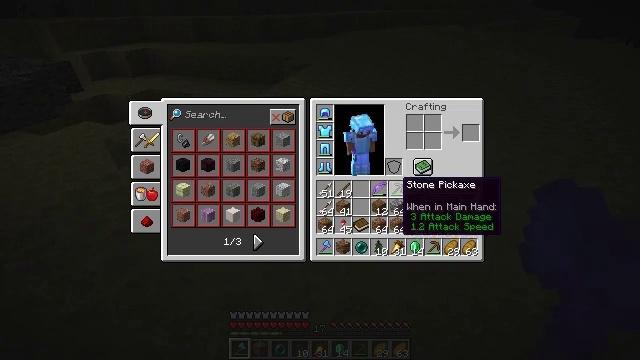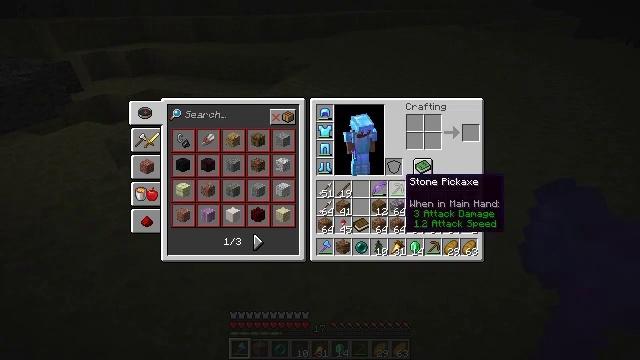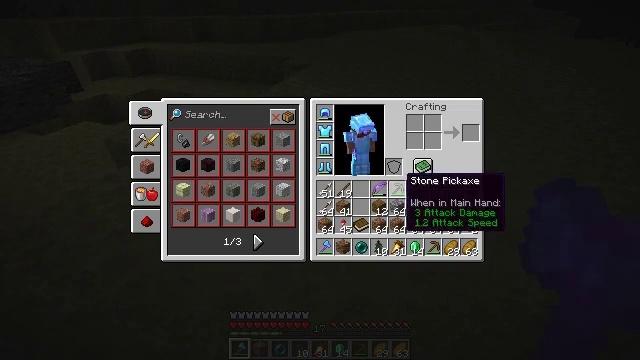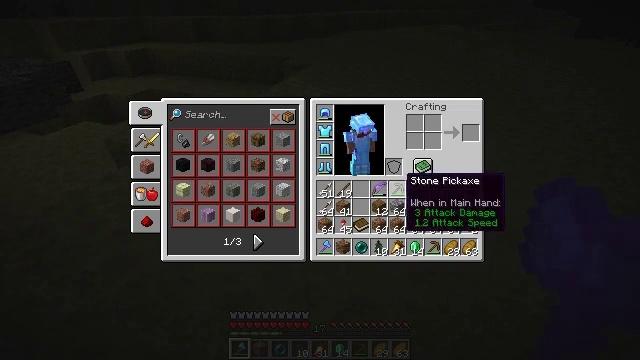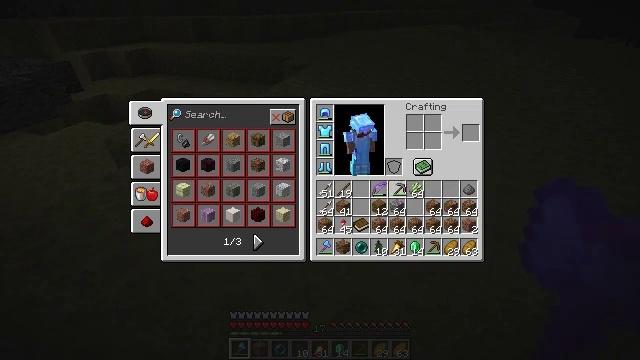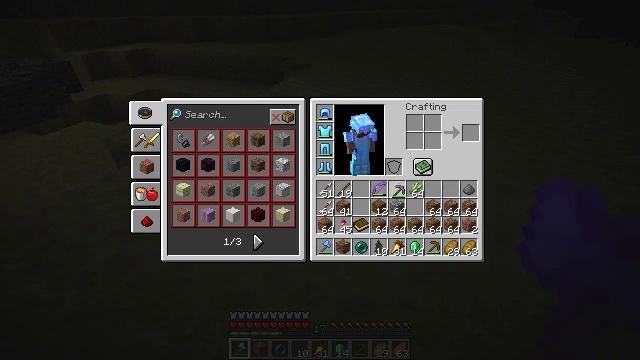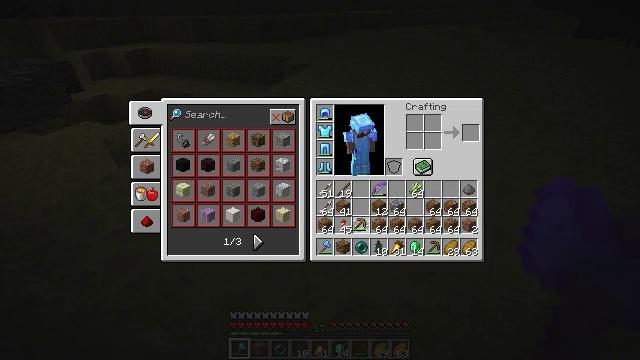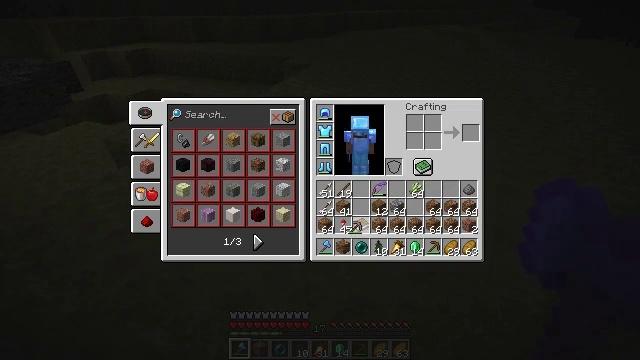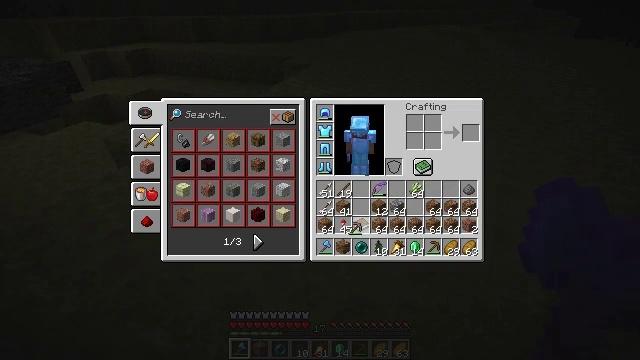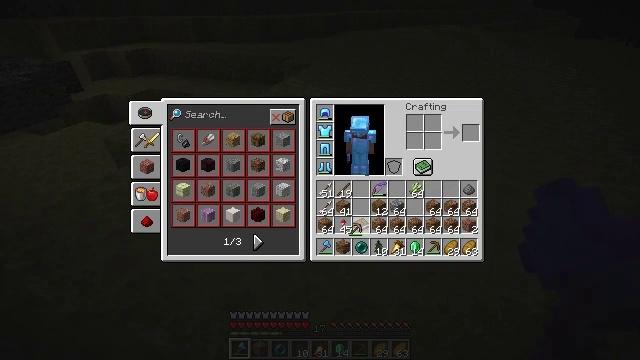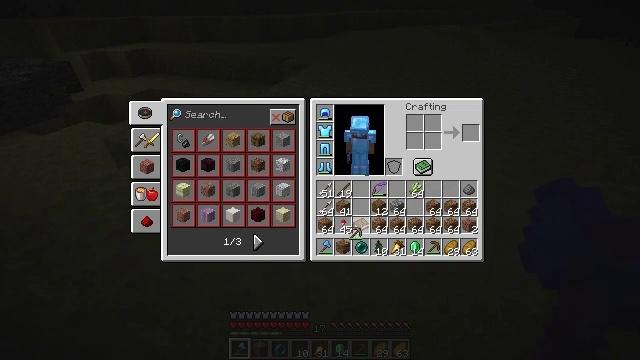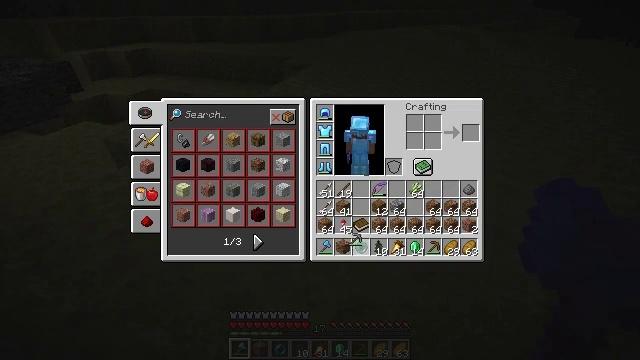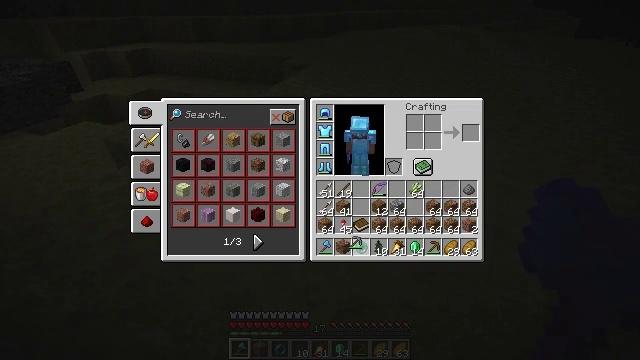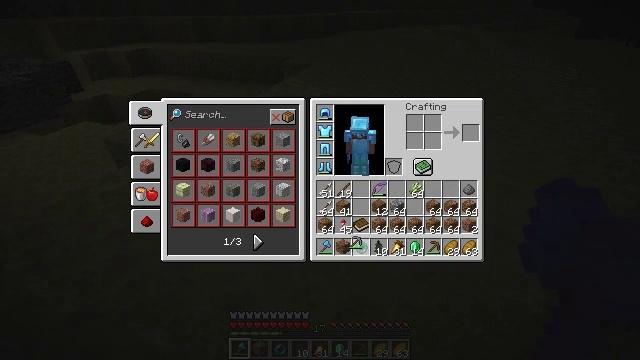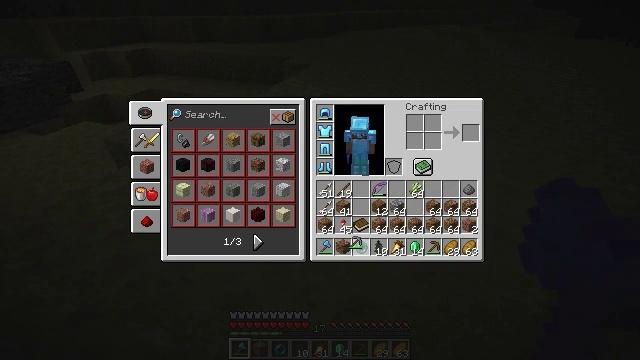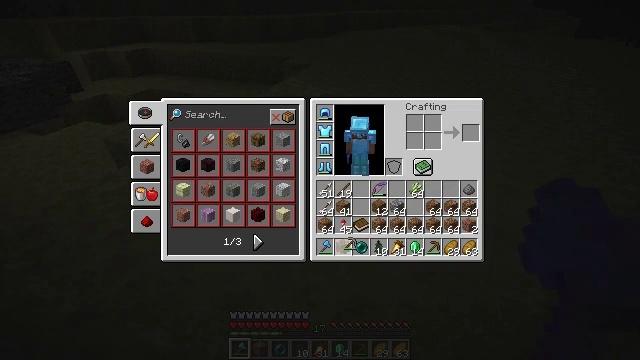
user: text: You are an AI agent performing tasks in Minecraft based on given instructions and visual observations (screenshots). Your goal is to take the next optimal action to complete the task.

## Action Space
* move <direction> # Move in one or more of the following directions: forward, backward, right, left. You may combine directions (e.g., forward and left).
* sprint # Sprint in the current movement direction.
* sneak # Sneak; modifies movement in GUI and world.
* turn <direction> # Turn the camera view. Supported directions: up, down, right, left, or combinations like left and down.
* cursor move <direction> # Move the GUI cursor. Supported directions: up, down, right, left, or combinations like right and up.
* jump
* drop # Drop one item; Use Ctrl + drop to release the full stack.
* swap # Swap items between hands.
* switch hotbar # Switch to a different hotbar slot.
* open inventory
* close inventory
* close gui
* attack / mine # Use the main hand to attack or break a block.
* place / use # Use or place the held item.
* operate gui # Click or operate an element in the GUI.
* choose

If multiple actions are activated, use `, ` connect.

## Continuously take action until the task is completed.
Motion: motion action
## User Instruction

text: Gather end stone from the End.
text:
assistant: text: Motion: no_op
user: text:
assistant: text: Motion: no_op
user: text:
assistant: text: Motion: no_op
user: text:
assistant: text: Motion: operate gui
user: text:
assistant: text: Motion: no_op
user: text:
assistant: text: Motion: cursor move left and down
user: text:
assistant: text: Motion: no_op
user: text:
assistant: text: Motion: no_op
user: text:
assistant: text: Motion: no_op
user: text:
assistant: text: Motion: no_op
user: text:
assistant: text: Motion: no_op
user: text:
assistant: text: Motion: no_op
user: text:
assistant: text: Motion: no_op
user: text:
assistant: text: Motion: no_op
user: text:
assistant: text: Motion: no_op
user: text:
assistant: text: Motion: no_op
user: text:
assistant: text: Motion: no_op
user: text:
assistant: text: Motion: operate gui
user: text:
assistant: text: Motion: operate gui
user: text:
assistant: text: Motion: no_op
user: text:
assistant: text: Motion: no_op
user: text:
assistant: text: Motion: no_op
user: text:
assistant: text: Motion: cursor move up
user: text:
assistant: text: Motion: cursor move up
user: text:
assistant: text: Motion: no_op
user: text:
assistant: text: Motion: no_op
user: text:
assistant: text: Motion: no_op
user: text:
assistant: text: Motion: no_op
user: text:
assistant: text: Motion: operate gui
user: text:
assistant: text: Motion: operate gui